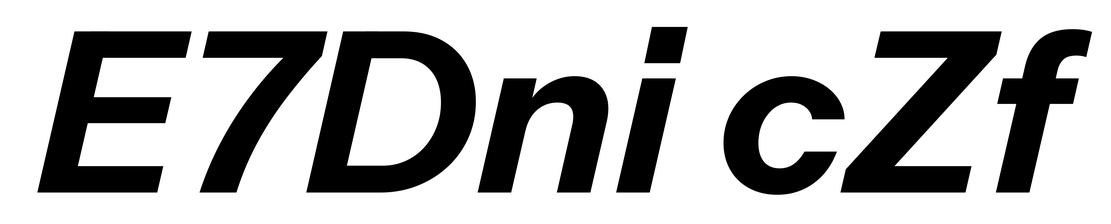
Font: InstrumentSans-Italic_Bold_Italic